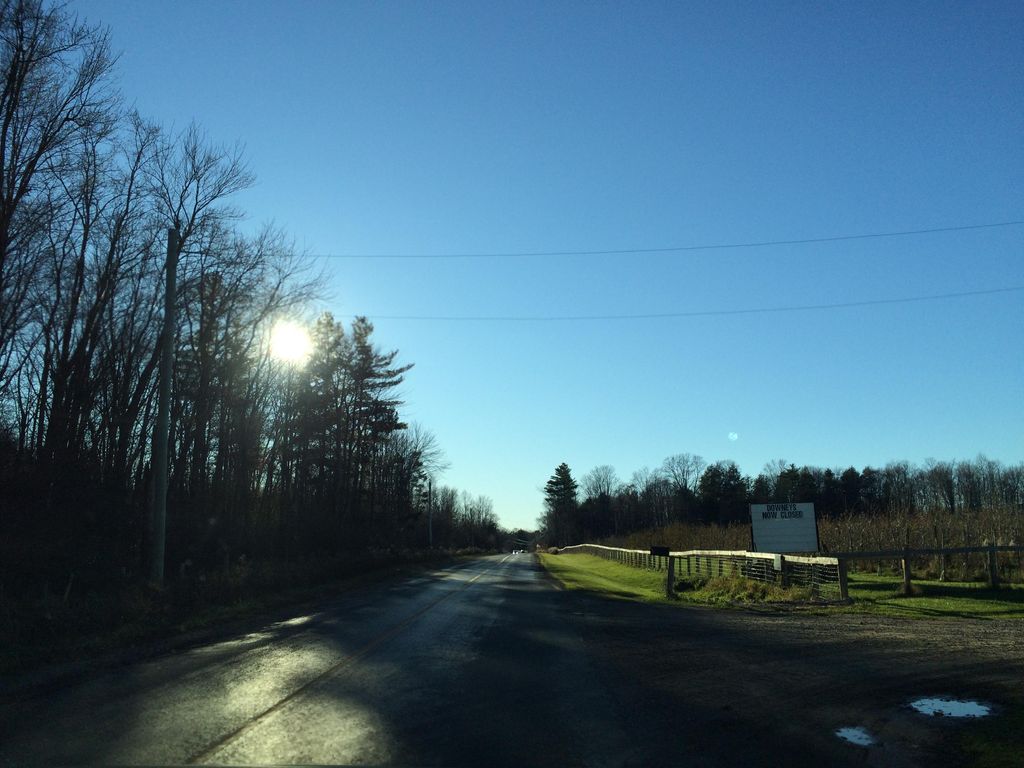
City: kitchener-waterloo